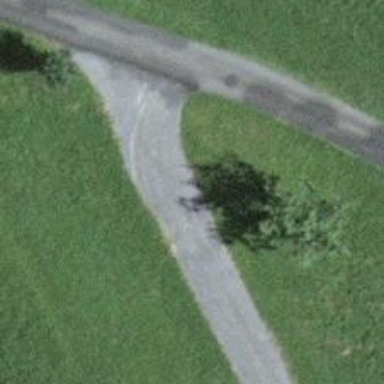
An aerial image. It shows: Well-maintained track road with grade 1 tracktype.